Question: I'm trying to understand what should the relationships between the Model and the Data be.

---
For my current situation i have a QTcpServer which keeps a list of active sockets.
'''
class TftpServer : public QTcpServer
{
Q_OBJECT
public:
TftpServer(QObject *parent = 0)
:QTcpServer(parent) {}
QList<QTcpSocket *> m_activeSockets;
'''
The Data that the Model should represent to the View is 'QList<QTcpSocket *> m_activeSockets;'
I feel like the right way to do it is to prevent the duplication of data at any cost for that can lead to inconsistency. Meaning that at all times View should represent the real state Data.
I have tried some approaches, didn't succeeded in any because i have limited time i can spend testing each approach.
'TftpServer::m_activeSockets' private, Model accesses it through getters and setters.
- 'TftpServer::m_activeSockets'
---
Model friend class of 'TftpServer'. Directly accesses 'TftpServer::m_activeSockets'.
-
---
'TftpServer::m_activeSockets' public. Model has a public reference
'QList<QTcpSocket *> & m_activeSockets;' to 'TftpServer::m_activeSockets'.
-
'TftpServer::m_activeSockets'
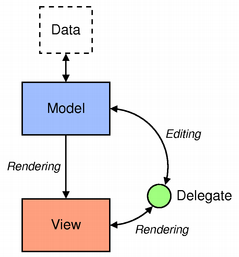
Answer: You're abusing Qt's model-view architecture - there's no need to pass actual sockets around. What you want is to model a list of connections, so just implement that. Connections have some parameters - those can be mapped to a model's columns, or as child rows with each connection being a parent item in a tree, depending on what's more convenient. The data a model should provide must make sense in terms of visualization. A 'QTcpSocket' is nothing that can be visualized unless you'll be making your own custom views or delegates. Things that can be visualized are numbers, strings, etc.
What you're trying to do is to re-use 'QTcpSocket' as only a structure with some accessor methods used to return the hostname, port and the like. You won't save any time by abusing it that way.